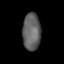
Tissue: lung
Cell type: Endothelial cells
Senescence score: 0.6535
Nuclear area (px): 663
Mean DAPI intensity: 96.098